Question: I am facing a problem to populate SelectOneMenu correctly using converter. I followed several google references and lastly <URL> link of BalusC. But could not figure out the problem. I am giving all my entity, managedbean and jsf code for your consideration.
Entity:
'''
@Entity
@Table(name = "gender")
@XmlRootElement
@NamedQueries({
@NamedQuery(name = "Gender.findAll", query = "SELECT g FROM Gender g"),
@NamedQuery(name = "Gender.findById", query = "SELECT g FROM Gender g WHERE g.id = :id"),
@NamedQuery(name = "Gender.findByGender", query = "SELECT g FROM Gender g WHERE g.gender = :gender")})
public class Gender implements Serializable {
private static final long serialVersionUID = 1L;
@Id
@Basic(optional = false)
@NotNull
@Column(name = "id")
private Short id;
@Size(max = 10)
@Column(name = "gender")
private String gender;
@OneToMany(mappedBy = "gender")
private List<Patient> patientList;
public Gender() {
}
public Gender(Short id) {
this.id = id;
}
public Short getId() {
return id;
}
public void setId(Short id) {
this.id = id;
}
public String getGender() {
return gender;
}
public void setGender(String gender) {
this.gender = gender;
}
@XmlTransient
public List<Patient> getPatientList() {
return patientList;
}
public void setPatientList(List<Patient> patientList) {
this.patientList = patientList;
}
@Override
public int hashCode() {
return (id != null) ? (getClass().hashCode() + id.hashCode()) : super.hashCode();
}
@Override
public boolean equals(Object object) {
// TODO: Warning - this method won't work in the case the id fields are not set
return (object instanceof Gender) && (id != null) ? id.equals(((Gender) object).id) : (object == this);
}
@Override
public String toString() {
return "hms.models.Gender[ id=" + id + " ]";
}
'''
Converter:
'''
@FacesConverter(value = "genderConverter")
public class GenderConverter implements Converter {
@Inject GenderService gs;
@Override
public Object getAsObject(FacesContext context, UIComponent component, String value) {
if(value == null){
return null;
}
return gs.getGender(Integer.parseInt(value));
}
@Override
public String getAsString(FacesContext context, UIComponent component, Object value) {
if(value == null) {
return null;
}
if (!(value instanceof Gender)) {
throw new ConverterException("The value is not a valid Gender: " + value);
}
return ((Gender) value).getGender();
}
}
'''
And JSF SelectOneMenu tag:
'''
<h:selectOneMenu id="gender" value="#{registrationBean.patient.gender}" converter="genderConverter">
<f:selectItem itemValue="0" itemLabel="-- Select Gender --" />
<f:selectItems value="#{registrationBean.genderList}" />
</h:selectOneMenu>
'''
The dropdown output is similar to "'hms.models.Gender[id=1]'" and so on. Image sample has given below:

Can anybody help? Thanks in advance.
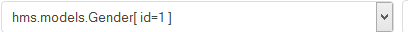
Answer: Your problem is two-fold.
Firstly, in the output the select item label is being presented, not the select item value. The converter only affects the select item value, not the select item label. Unless otherwise specified via 'itemLabel' attribute, the select item label defaults to 'toString()' outcome of the select item value.
Assuming that you want to display the 'gender' property as select item label, then this should do:
'''
<f:selectItems value="#{registrationBean.genderList}" var="gender"
itemValue="#{gender}" itemLabel="#{gender.gender}" />
'''
That should fix the presentation fail.
Secondly, you're for the output converting from 'Gender' instance to its 'gender' property. However, you're for the input attempting to interpret the outputted 'gender' property as an 'id' in order to find the associated 'Gender' instance. This doesn't make any sense. Fix the converter accordingly to give the 'id' back in 'getAsString()', exactly as expected by 'getAsObject()'.
'''
return ((Gender) value).getId().toString();
'''
That should fix the form submit fail.
### See also:
- <URL>